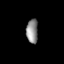
Tissue: prostate
Cell type: T cells
Senescence score: 0.7448
Nuclear area (px): 276
Mean DAPI intensity: 140.192